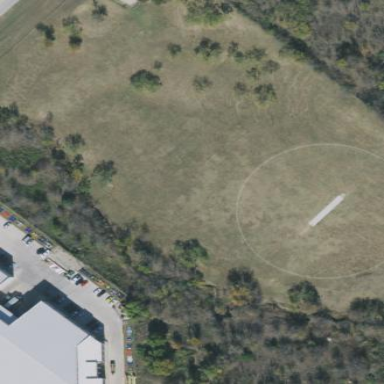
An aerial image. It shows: Cricket pitch used for leisure land.